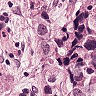
Metastatic tissue present: yes